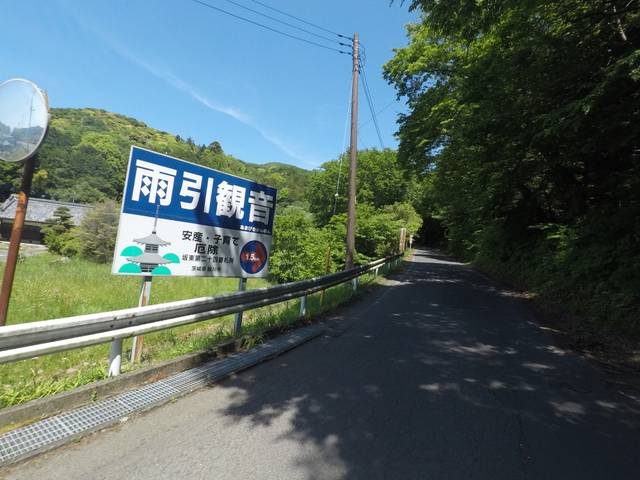
Region: Japan
Coordinates: 36.327, 140.117